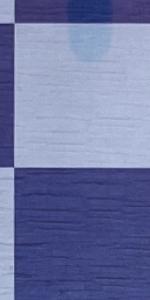
Label: Empty